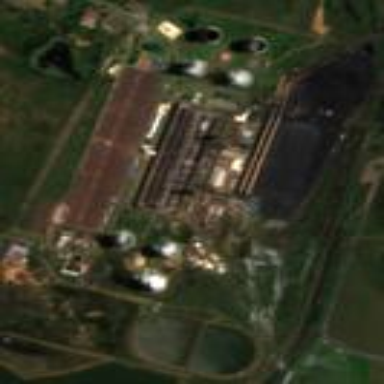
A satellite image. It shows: Industrial area with fence. There is coal-fired power plant operating in this location.